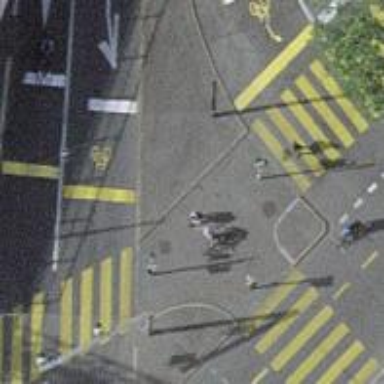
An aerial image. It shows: Asphalt footway leading to traffic island.